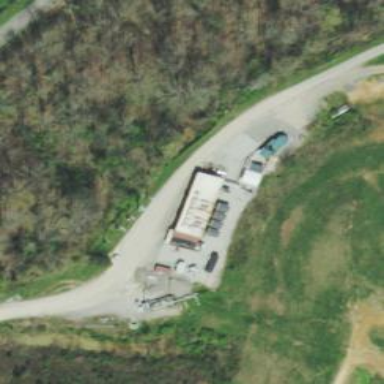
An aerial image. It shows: Generator is pictured.